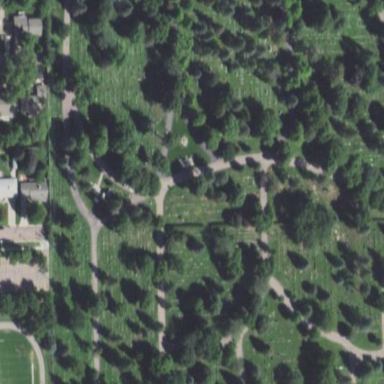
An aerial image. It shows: Sector in the cemetery.